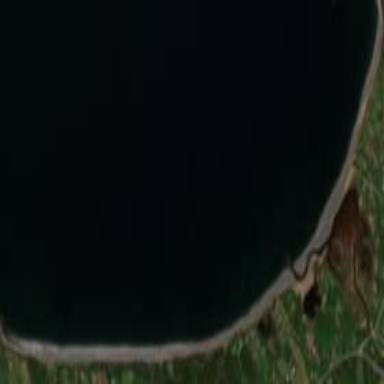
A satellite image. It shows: Beach with protected status.